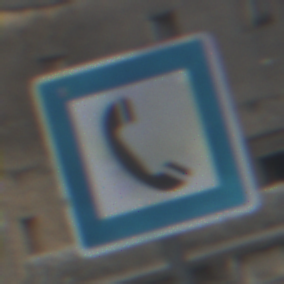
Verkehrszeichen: Fernsprecher
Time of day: MorningAfternoon
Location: Outdoor (Suburban)
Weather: PartlyCloudy
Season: NotSpecified
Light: Natural